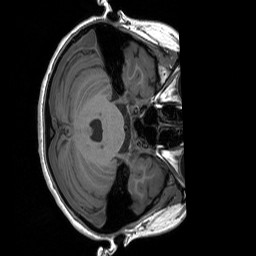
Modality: T1w
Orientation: axial
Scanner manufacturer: siemens
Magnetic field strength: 3 T
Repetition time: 1.76 s
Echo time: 0.0022 s